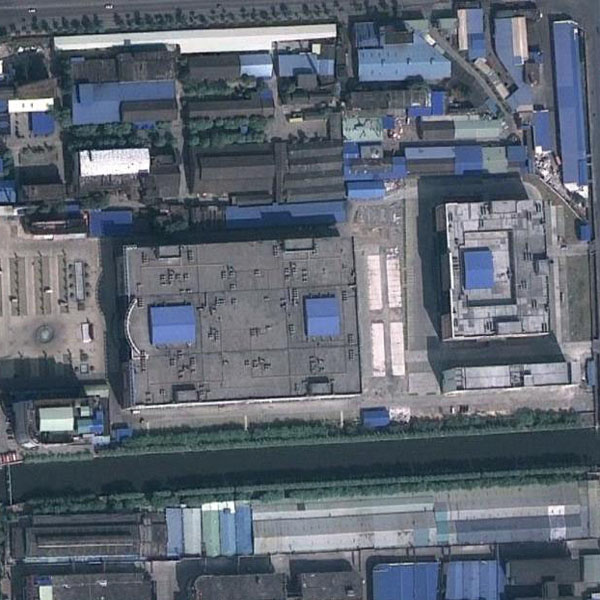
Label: Industrial